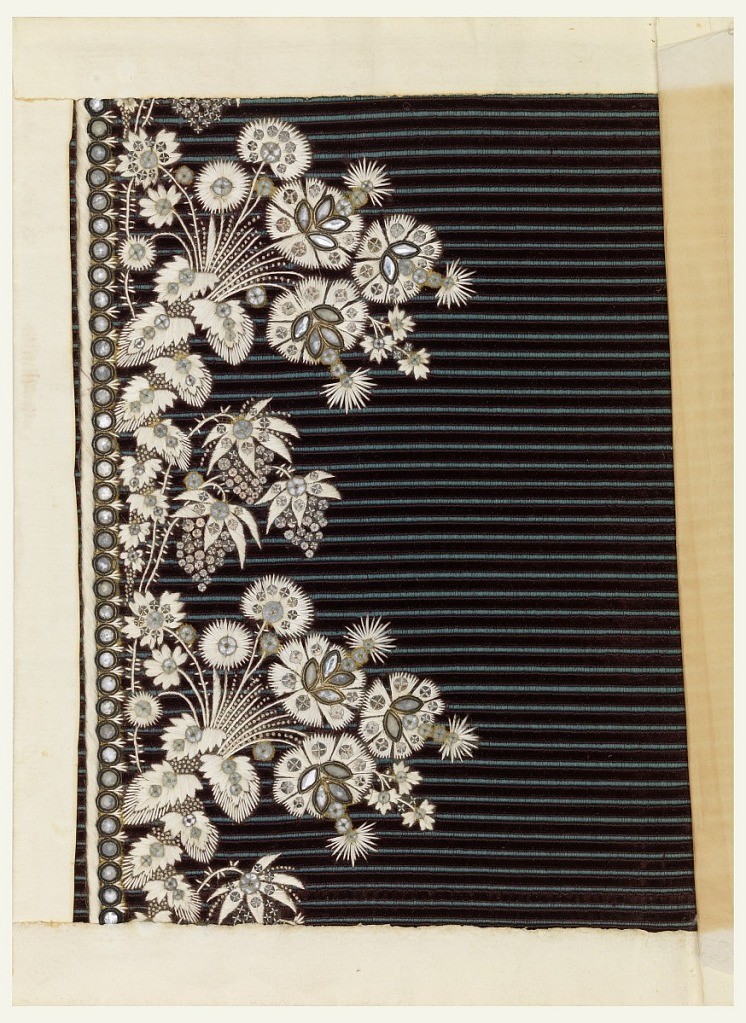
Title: Embroidery sample
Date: ca. 1800
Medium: silk, metallic thread, sequins, glass and paper Technique: embroidered on cut supplementary warp pile in a compound foundation (velvet)
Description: White embroidery with metallic thread, sequins and glass brilliants on a black foundation with horizontal ribs in purple and blue.